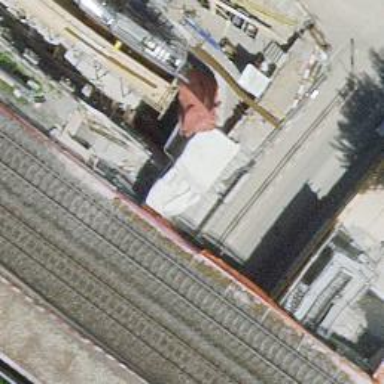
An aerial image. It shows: Bridge with electrified tracks and single line.